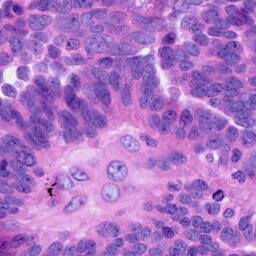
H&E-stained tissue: Ovarian